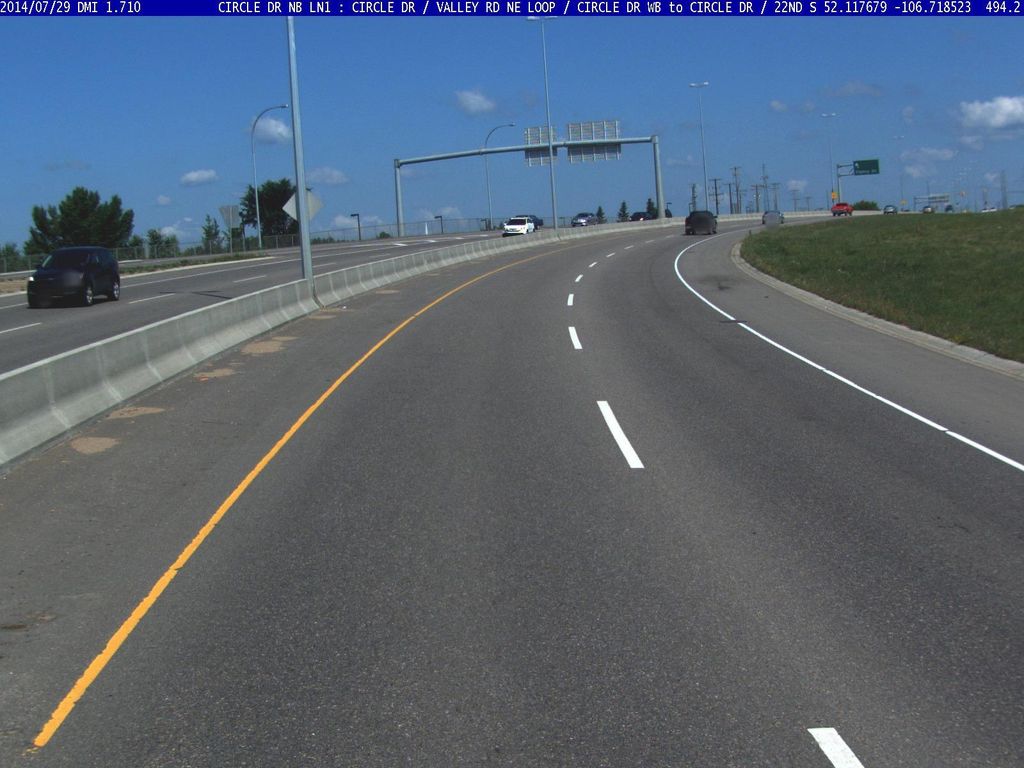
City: saskatoon